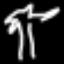
Label: palm tree